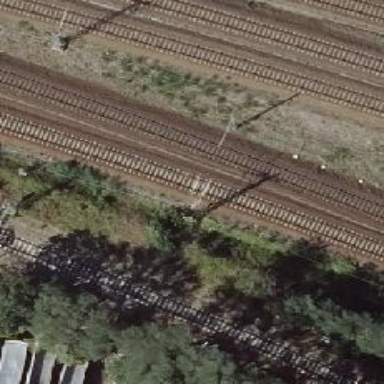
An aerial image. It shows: Milestone along the railway with catenary mast.